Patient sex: M
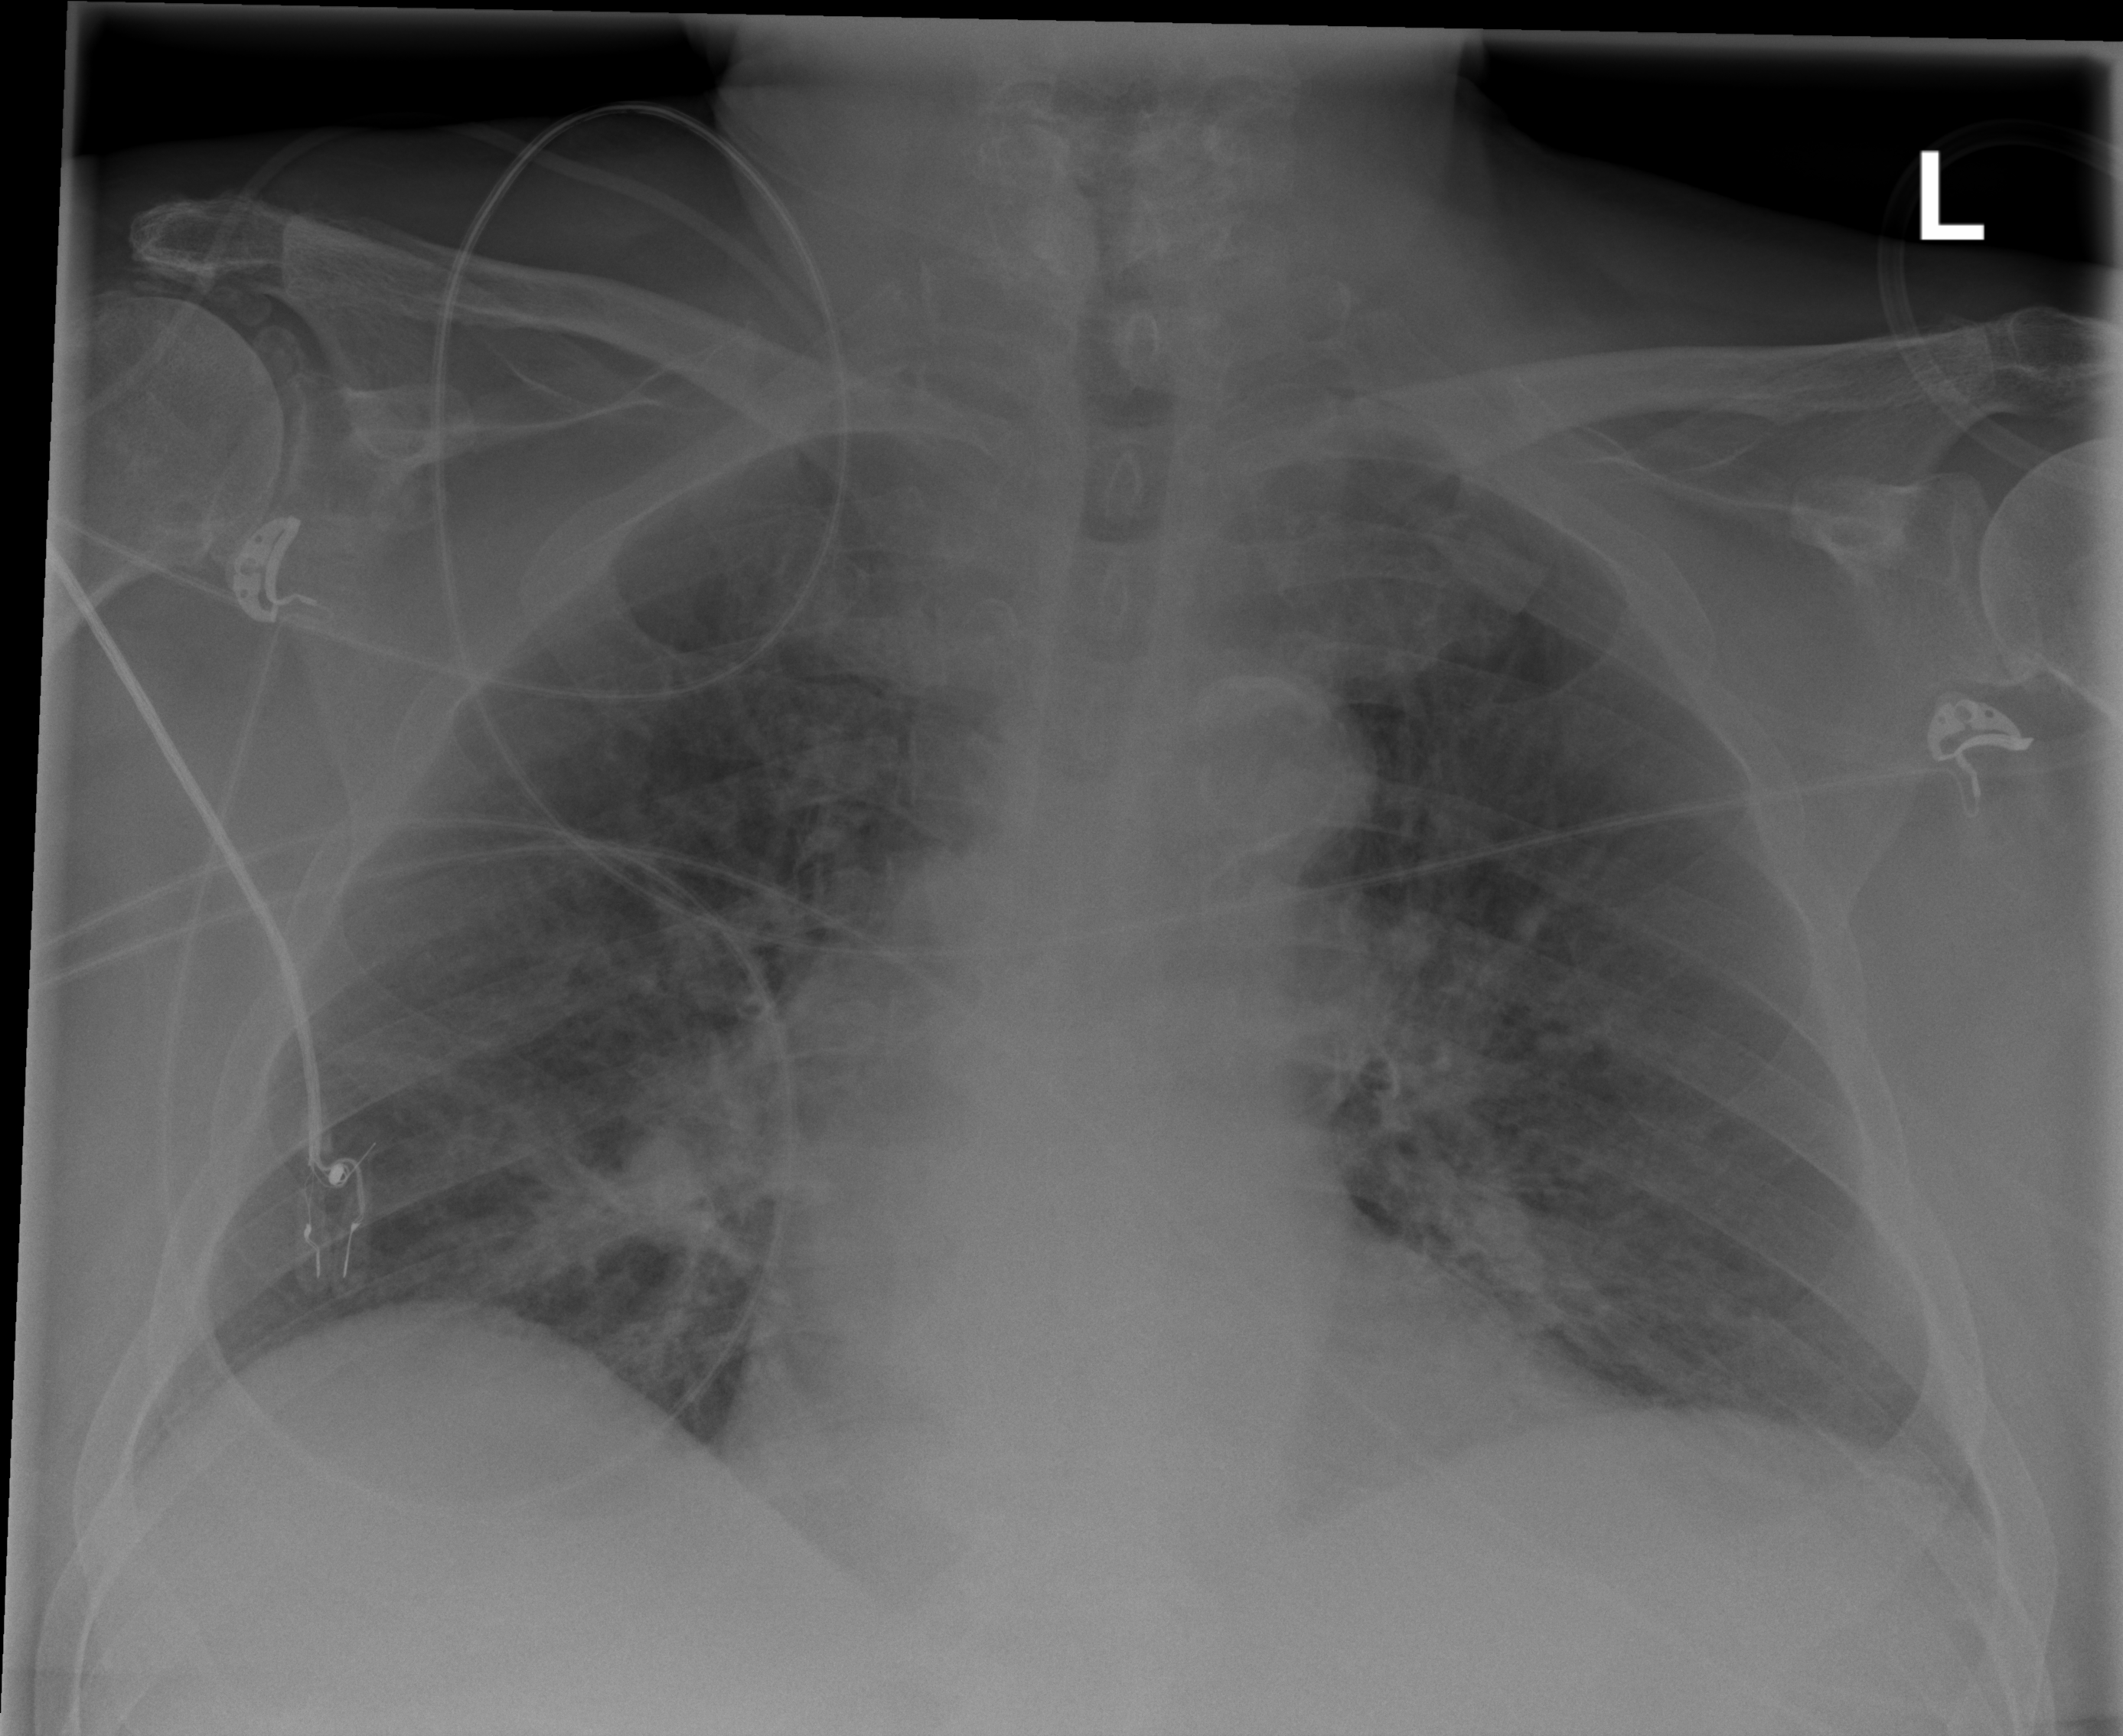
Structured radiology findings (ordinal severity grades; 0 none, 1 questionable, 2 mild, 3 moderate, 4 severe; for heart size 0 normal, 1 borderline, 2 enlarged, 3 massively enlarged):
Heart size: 1
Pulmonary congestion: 2
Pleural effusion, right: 0
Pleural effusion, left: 1
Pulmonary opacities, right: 2
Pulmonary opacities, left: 2
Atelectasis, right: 2
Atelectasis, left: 2